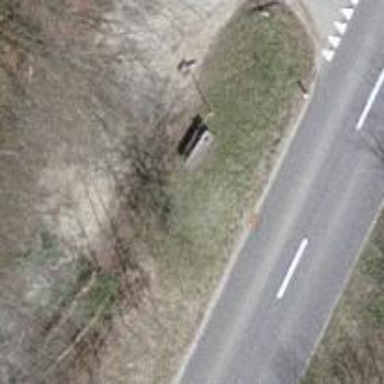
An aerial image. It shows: Bench for seating.